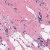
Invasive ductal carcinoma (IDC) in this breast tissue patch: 1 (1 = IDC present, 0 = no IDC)